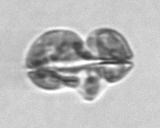
Label: Karenia